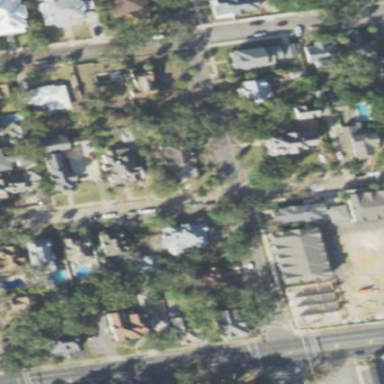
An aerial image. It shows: Single-family residential area.